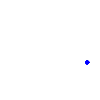
Particle: kaon